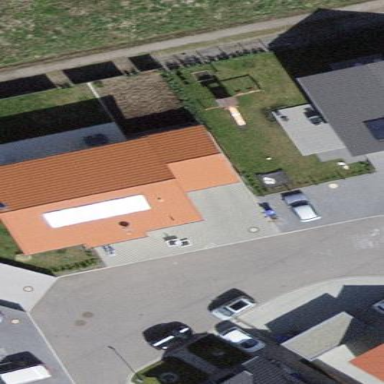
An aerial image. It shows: Detached building with gabled roof.